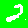
Digit: 2